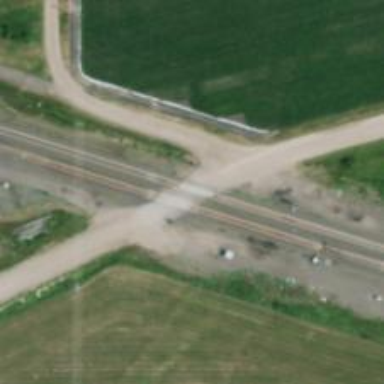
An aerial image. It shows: Level crossing along the railway.